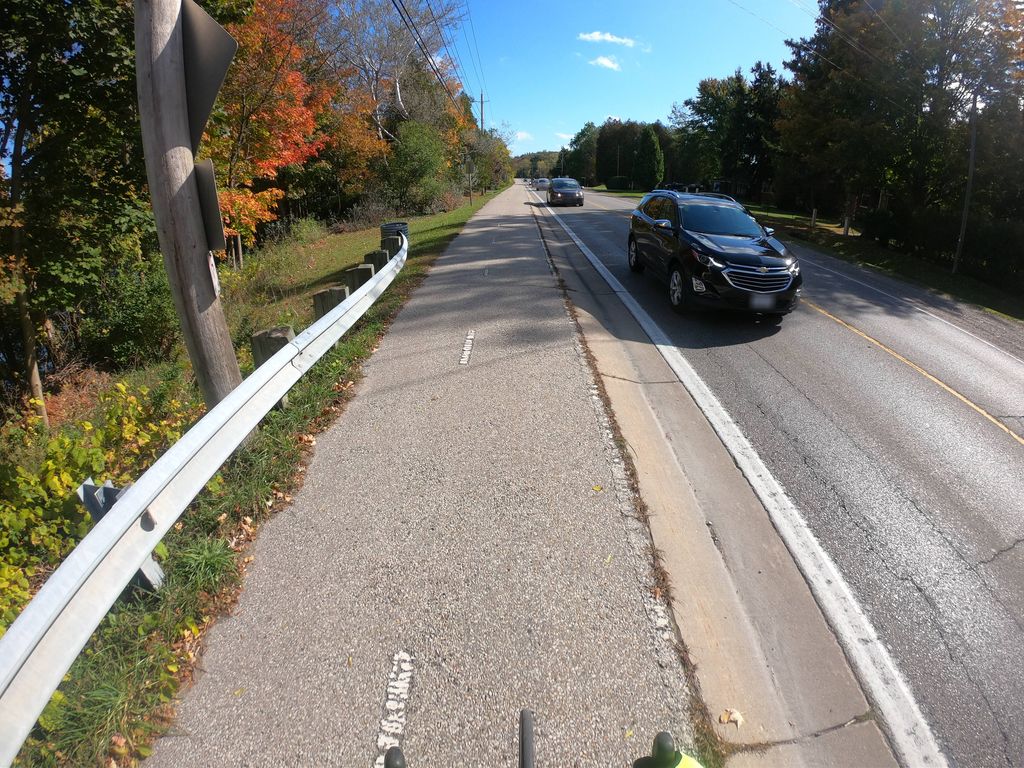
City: kitchener-waterloo